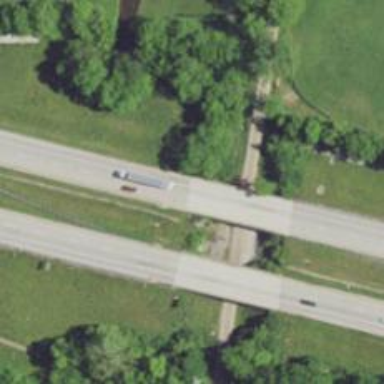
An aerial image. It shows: Motorway bridge.